Aerial crown-view tile of a tropical tree (Barro Colorado Island, Panama), acquired 20250124:
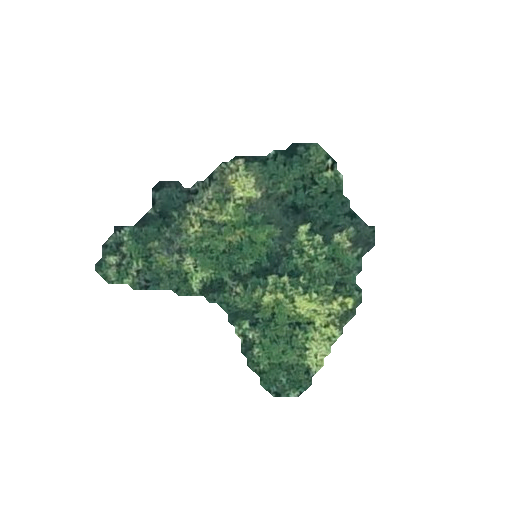
Species: Alseis blackiana
GBIF accepted scientific name: Alseis blackiana
Crown area: 57.873 m²